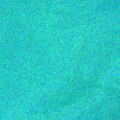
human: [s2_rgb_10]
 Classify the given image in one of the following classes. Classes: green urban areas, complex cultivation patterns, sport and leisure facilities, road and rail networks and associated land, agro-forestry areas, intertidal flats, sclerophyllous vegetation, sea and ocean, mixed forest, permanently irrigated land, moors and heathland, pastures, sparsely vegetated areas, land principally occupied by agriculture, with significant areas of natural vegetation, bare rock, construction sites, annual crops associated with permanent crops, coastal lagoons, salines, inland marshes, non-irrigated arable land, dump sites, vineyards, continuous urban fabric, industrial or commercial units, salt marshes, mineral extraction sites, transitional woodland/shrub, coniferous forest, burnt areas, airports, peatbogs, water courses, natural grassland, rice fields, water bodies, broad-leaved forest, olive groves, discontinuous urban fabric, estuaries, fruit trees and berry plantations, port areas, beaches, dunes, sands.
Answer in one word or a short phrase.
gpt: sea and ocean